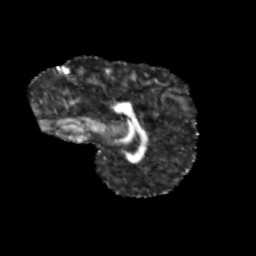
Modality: FA
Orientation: sagittal
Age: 13
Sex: male
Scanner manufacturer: siemens
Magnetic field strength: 3 T
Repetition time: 3.8 s
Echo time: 0.07 s